Interaction volume radius: 5 \u00c5
Interaction volume height: 10 \u00c5
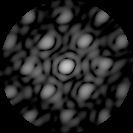
Disorder parameter: 0.2657